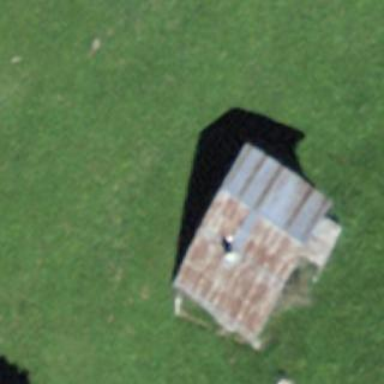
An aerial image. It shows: Barn.